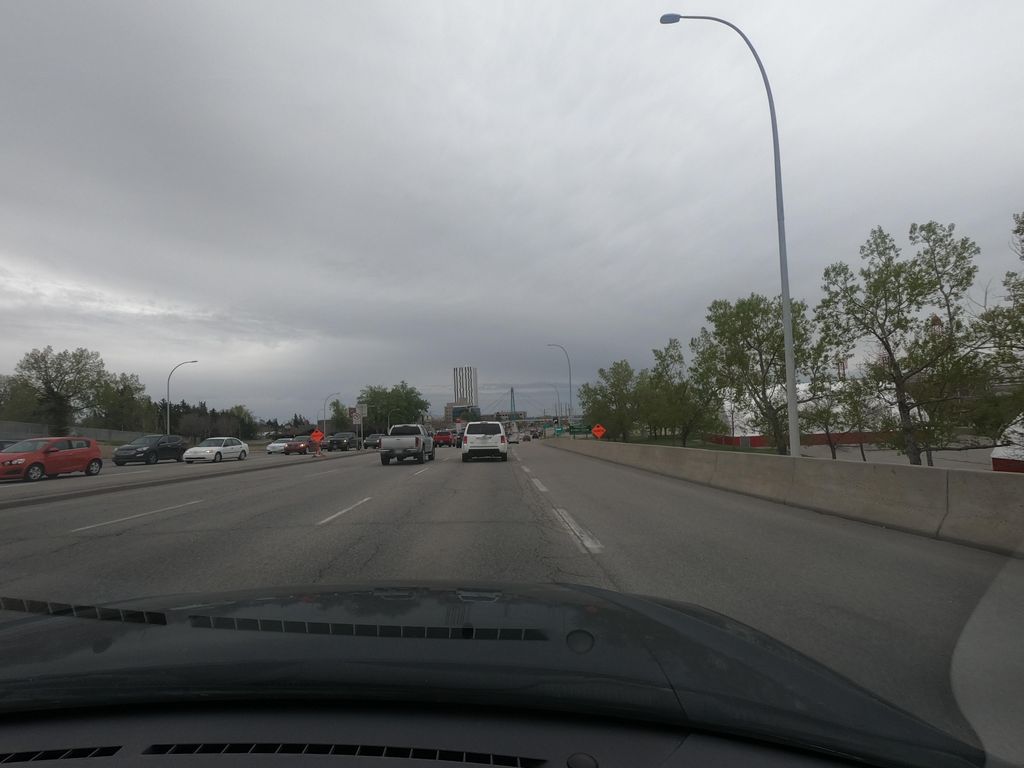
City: calgary